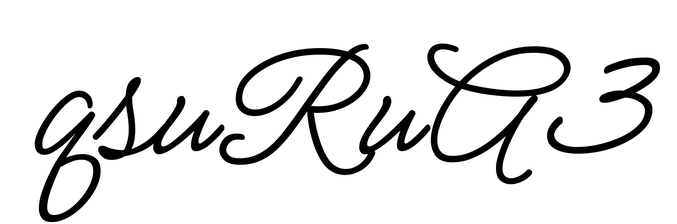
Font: MeowScript-Regular